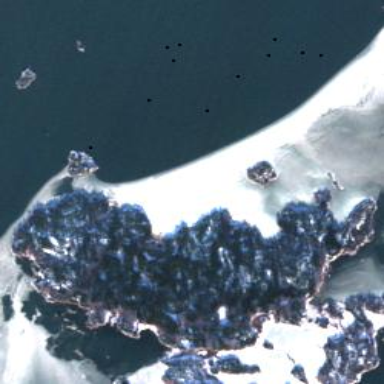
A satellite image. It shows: Island.